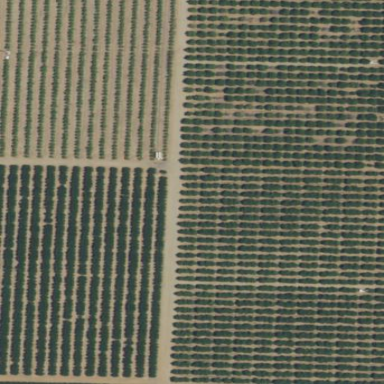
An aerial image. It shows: Orange orchard with beautiful orange trees.